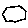
Label: hexagon